Interaction volume radius: 5 \u00c5
Interaction volume height: 15 \u00c5
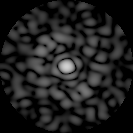
Disorder parameter: 0.8328